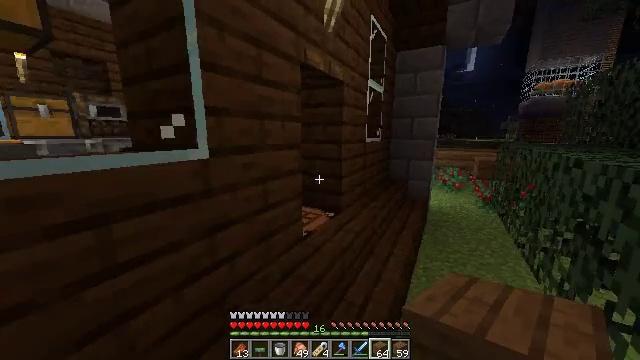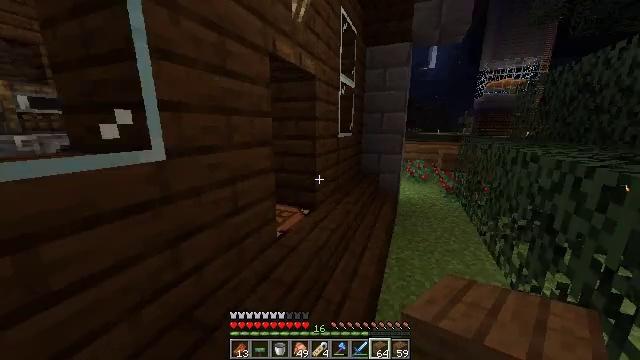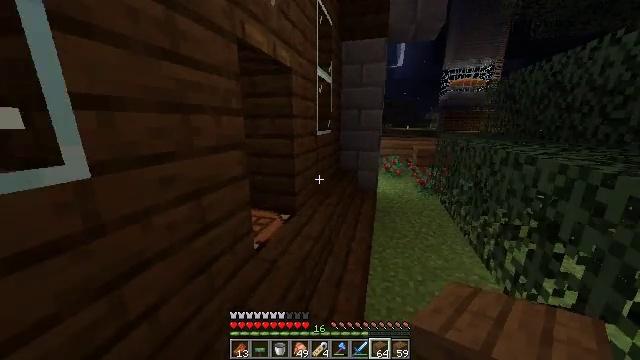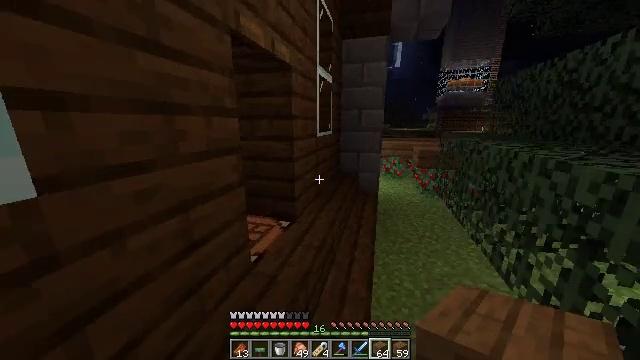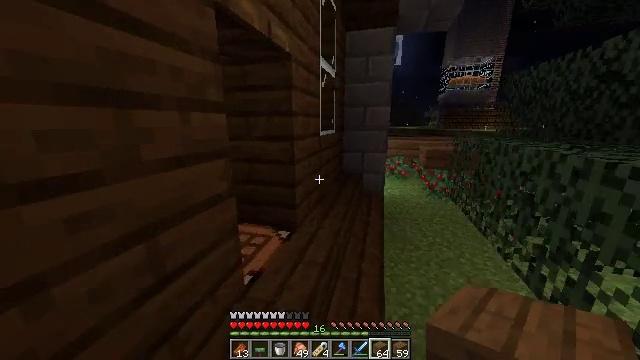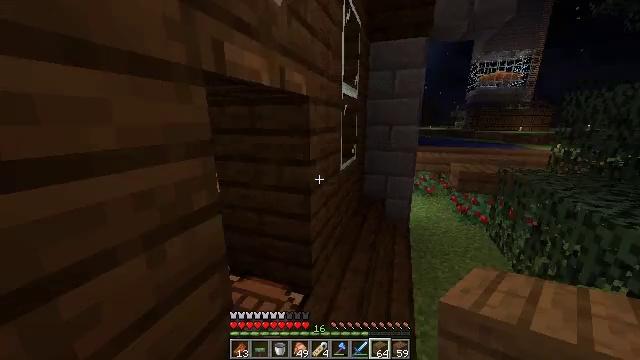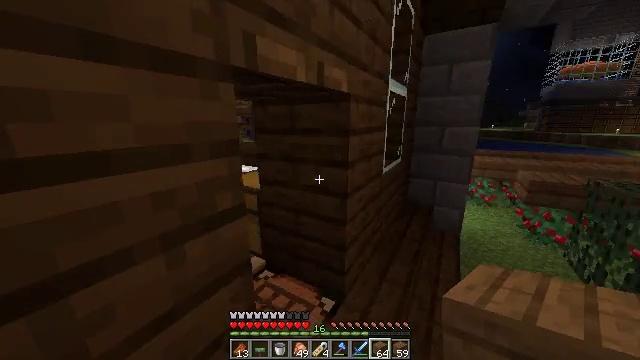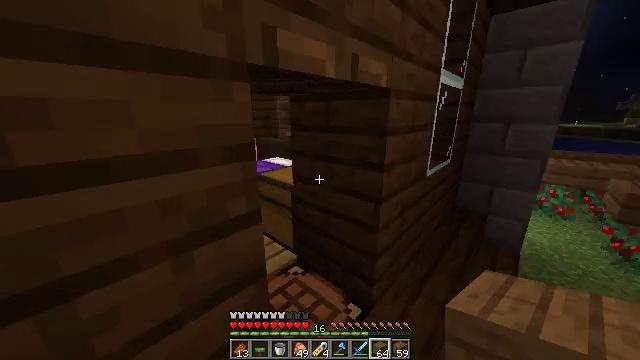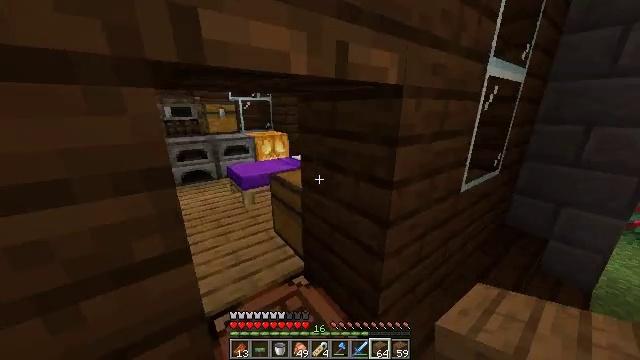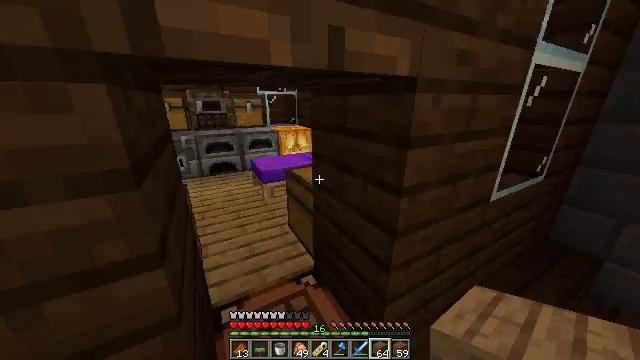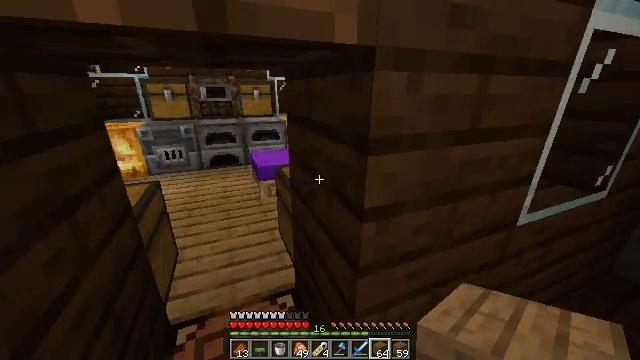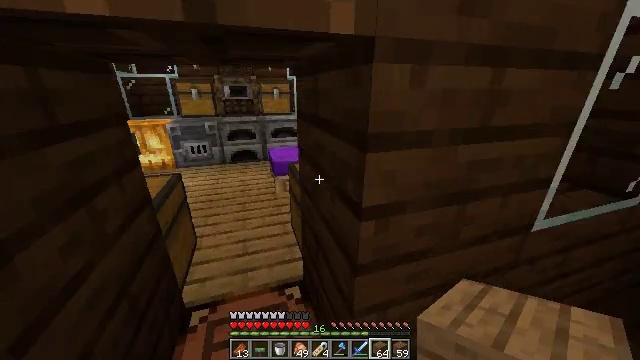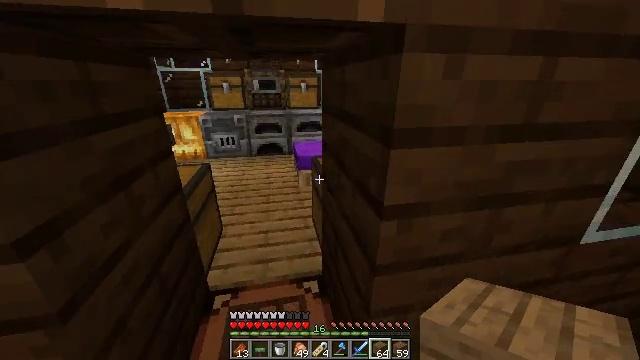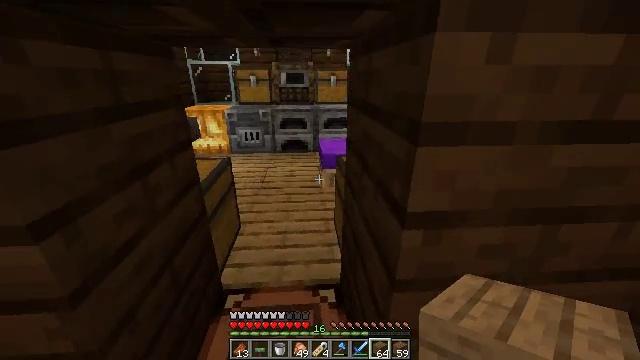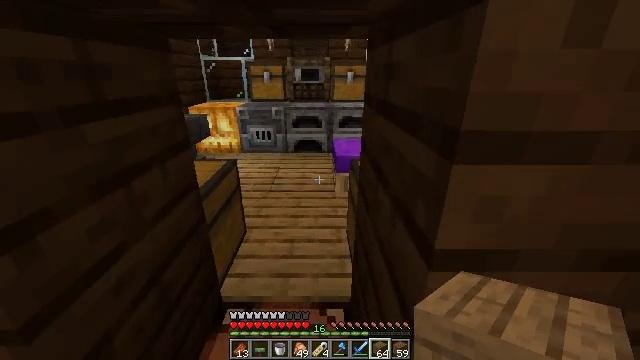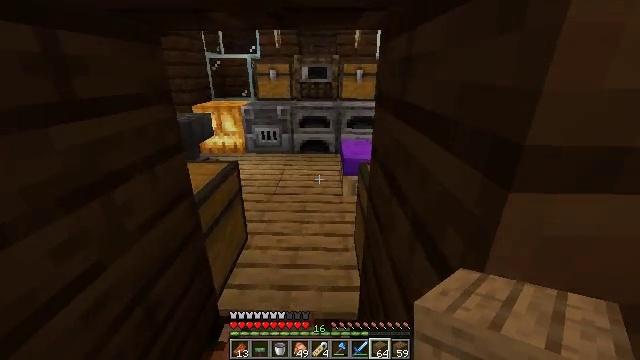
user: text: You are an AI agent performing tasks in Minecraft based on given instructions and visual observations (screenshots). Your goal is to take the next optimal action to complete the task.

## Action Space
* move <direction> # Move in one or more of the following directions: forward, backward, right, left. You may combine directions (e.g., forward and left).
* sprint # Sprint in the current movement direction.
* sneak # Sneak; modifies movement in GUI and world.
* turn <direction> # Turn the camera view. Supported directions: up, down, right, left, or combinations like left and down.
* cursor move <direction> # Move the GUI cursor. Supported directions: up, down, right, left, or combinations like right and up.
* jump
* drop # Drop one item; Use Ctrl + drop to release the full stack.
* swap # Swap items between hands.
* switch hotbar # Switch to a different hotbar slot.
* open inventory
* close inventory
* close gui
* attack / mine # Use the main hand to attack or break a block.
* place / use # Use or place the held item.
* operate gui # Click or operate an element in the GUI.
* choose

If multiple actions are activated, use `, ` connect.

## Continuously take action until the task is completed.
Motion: motion action
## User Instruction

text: Use the crafting table to make a spruce pressure plate.
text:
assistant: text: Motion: move forward, sprint, turn right and down
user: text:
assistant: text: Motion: move forward, sprint, turn right and down
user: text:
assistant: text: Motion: move forward
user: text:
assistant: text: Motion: move forward
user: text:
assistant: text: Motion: move forward, turn left
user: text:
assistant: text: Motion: move forward and move right, turn left
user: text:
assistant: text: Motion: move forward and move right, turn left and down
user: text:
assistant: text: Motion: move forward and move right, turn left and down
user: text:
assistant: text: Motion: move forward and move right, turn left and down
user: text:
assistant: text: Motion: turn left and down
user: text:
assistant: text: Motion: turn left
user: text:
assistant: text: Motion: turn left and down
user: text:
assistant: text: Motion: move forward, turn left
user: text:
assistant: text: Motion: move forward, turn left
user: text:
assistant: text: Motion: move forward, turn left
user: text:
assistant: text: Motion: move forward, turn left
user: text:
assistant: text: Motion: move forward, turn left
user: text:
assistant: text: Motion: move forward, sprint, turn left
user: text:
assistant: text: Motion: move forward, sprint, turn left
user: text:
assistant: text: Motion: move forward, sprint
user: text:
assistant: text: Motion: move forward, sprint
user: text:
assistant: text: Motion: move forward
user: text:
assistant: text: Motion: move forward
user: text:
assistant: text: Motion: move forward
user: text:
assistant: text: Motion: move forward, sprint, turn right
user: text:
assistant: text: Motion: move forward, sprint, turn right
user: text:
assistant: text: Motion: move forward, sprint, turn right
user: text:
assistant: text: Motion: move forward, sprint, turn right
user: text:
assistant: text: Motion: move forward, turn right
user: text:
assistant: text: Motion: move forward, turn right and down